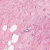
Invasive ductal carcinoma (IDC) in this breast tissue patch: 0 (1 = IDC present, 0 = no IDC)